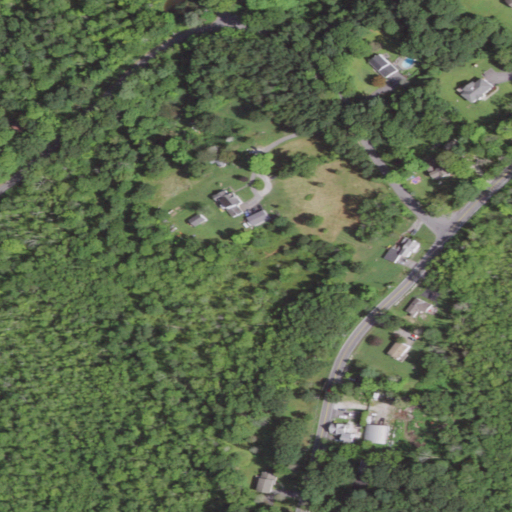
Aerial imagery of plain(s) in New York named German Flats containing woody wetlands, deciduous forest, open development, low intensity development, pasture, medium intensity development, high intensity development, and grassland